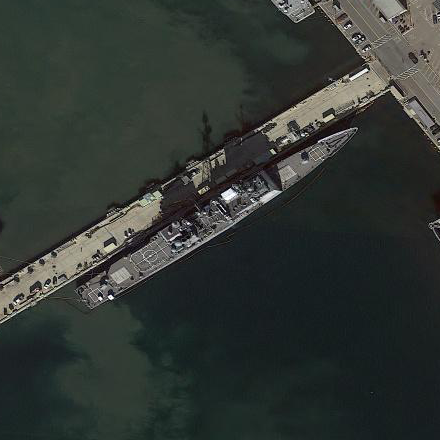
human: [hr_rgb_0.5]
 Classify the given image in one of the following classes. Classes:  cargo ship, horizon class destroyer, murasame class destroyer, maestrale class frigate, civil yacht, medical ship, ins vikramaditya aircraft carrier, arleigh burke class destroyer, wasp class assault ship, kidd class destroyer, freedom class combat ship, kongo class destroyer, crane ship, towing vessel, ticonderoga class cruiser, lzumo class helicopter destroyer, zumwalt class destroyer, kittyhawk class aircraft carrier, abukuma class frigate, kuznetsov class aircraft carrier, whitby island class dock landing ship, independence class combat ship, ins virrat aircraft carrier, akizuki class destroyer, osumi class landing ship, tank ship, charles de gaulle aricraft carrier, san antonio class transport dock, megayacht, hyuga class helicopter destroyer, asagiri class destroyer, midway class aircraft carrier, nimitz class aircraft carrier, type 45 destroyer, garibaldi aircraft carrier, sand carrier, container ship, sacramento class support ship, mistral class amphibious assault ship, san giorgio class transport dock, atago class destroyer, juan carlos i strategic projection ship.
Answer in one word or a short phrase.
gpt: Ticonderoga class cruiser